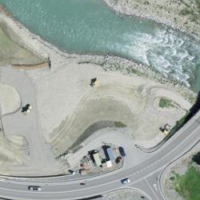
EUNIS habitat code: 55
Species observed at this site:
Dryocopus martius
Upupa epops
Luscinia megarhynchos
Acrocephalus arundinaceus